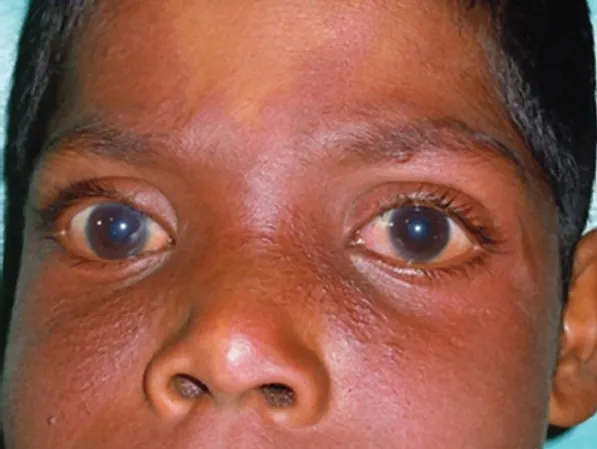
Extraoral appearance.
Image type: medical_photograph (other_medical_photograph)